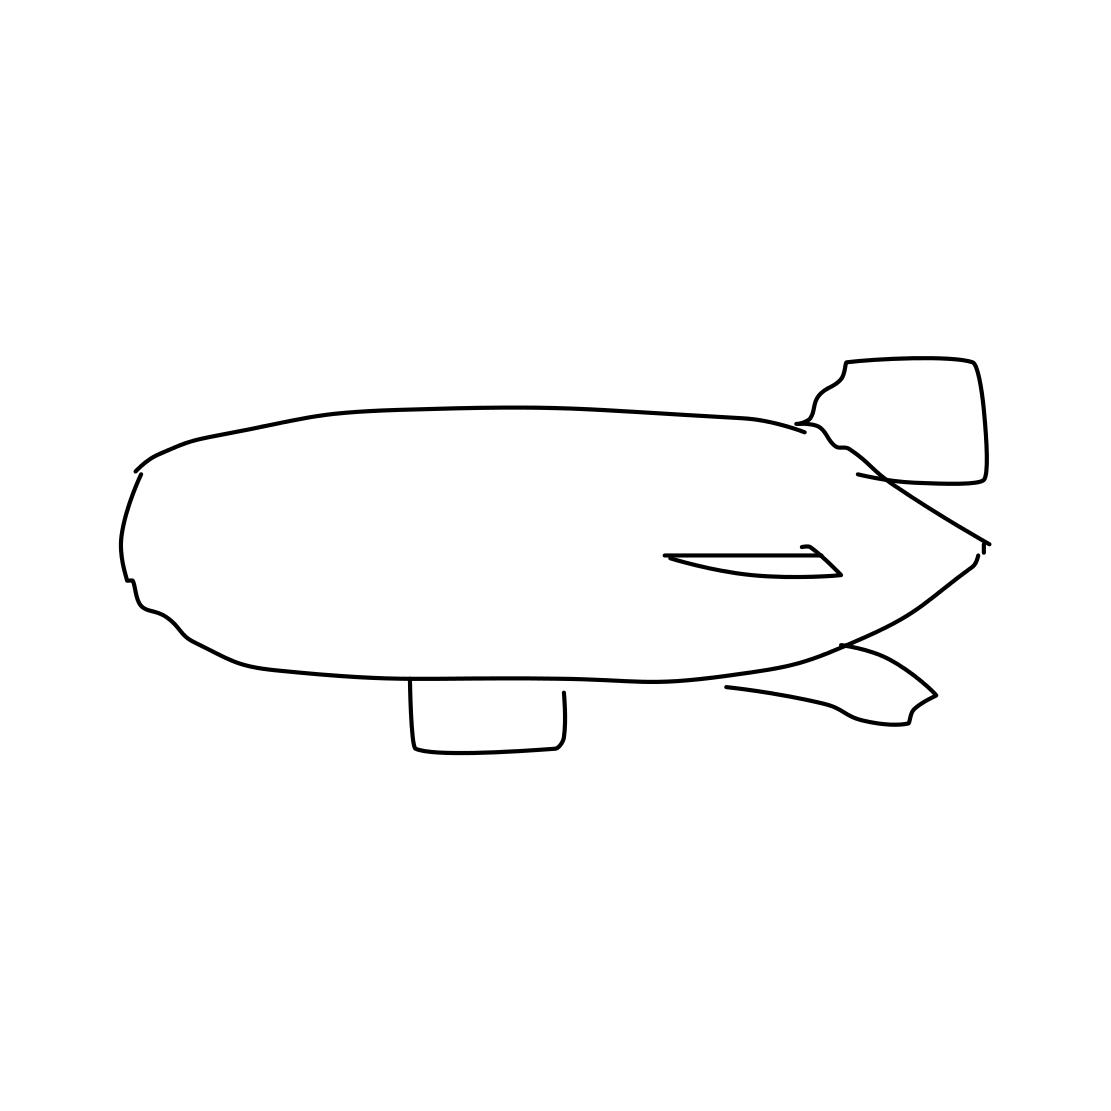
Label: blimp